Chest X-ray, PA view. Patient: 33 years old, sex M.
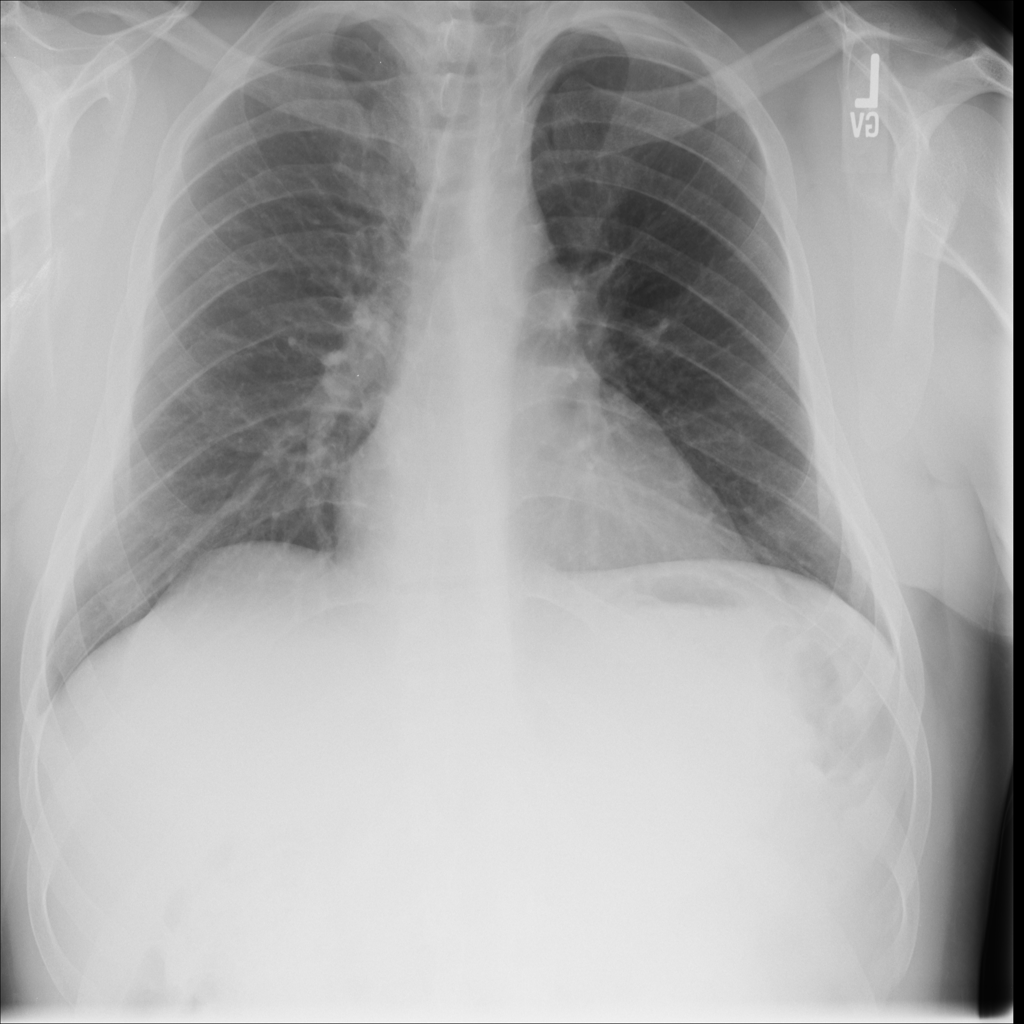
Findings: No Finding